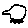
Label: car